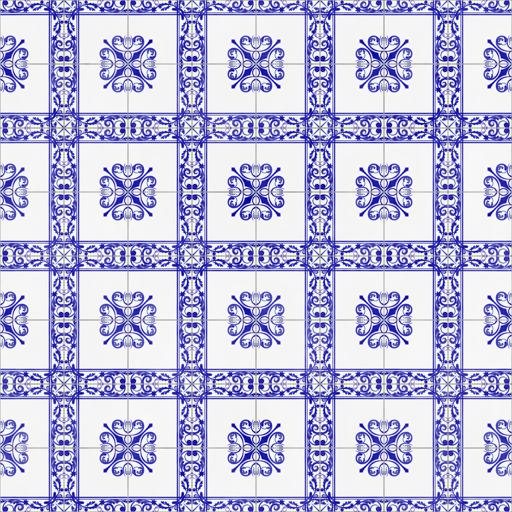
Tags: clean paint painted pattern tiled tiles